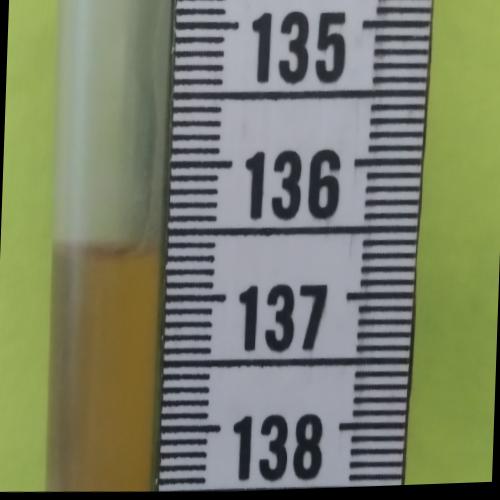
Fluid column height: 136.7 cm